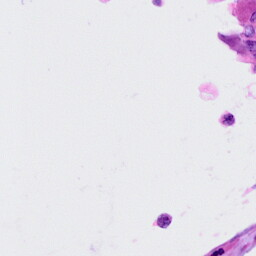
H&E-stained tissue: Cervix